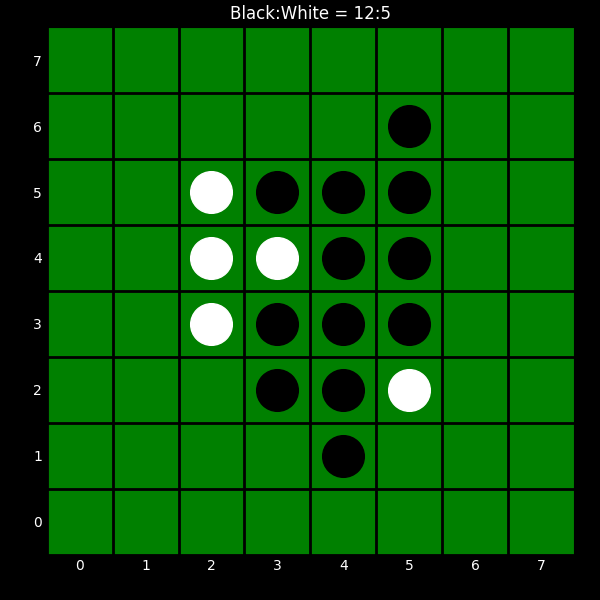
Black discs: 12
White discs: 5